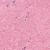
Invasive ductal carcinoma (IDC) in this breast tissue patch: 0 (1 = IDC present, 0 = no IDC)